Question: I'm not a fan of the whole 'portal dockbar' for normal users (we use Liferay for external facing hosting). And I don't want to show people things like 'Go To' etc (I've hidden the private / public pages using things like must be power user to show, etc).
But I want to eliminate things like un-needed icons on the Dockbar for non admin users (see image)
- remove 'Manage' section
- remove toggle edit controls (shouldn't even be shown to non admin!?)
I think these things cause confusion for logged in 'basic' users.

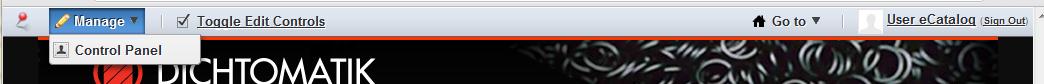
Answer: dockbar is a regular portlet, you can modify it as such. It just differs in display because there's some fancy css included in the standard theme, but otherwise there's nothing different customizing the dockbar portlet than for any other portlet.
So you just need to create a hook and override the JSP(s) you'd like -> done.